Field crop: maize
Growth stage: 2
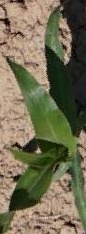
Species: maize